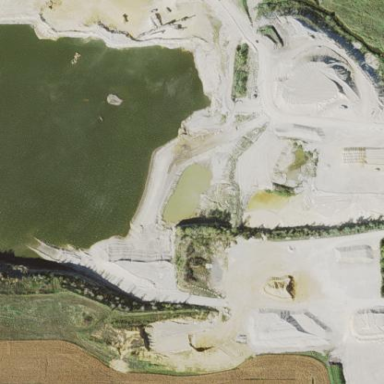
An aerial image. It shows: Industrial area used for mining.